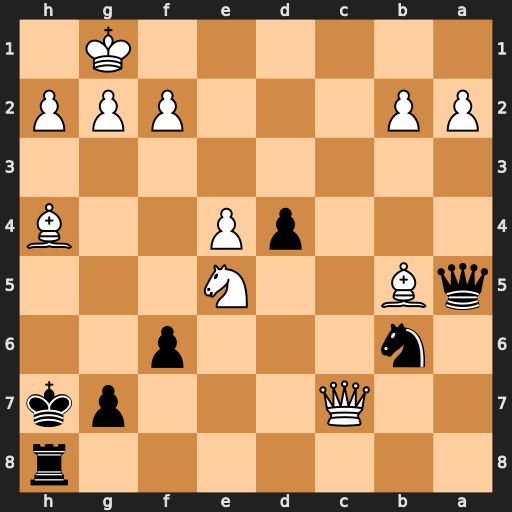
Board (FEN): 7r/2Q3pk/1n3p2/qB2N3/3pP2B/8/PP3PPP/6K1
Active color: b
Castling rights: -
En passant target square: -
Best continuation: Rc8 Qf7 Rc1+ Bf1 Qxe5 Bxf6 Qxf6